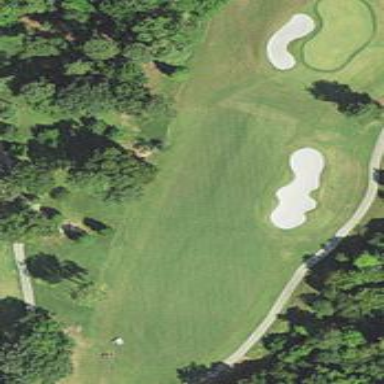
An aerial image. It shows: Golf hole.